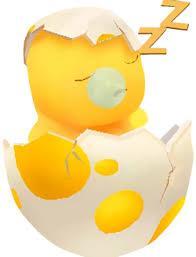
Label: nailong